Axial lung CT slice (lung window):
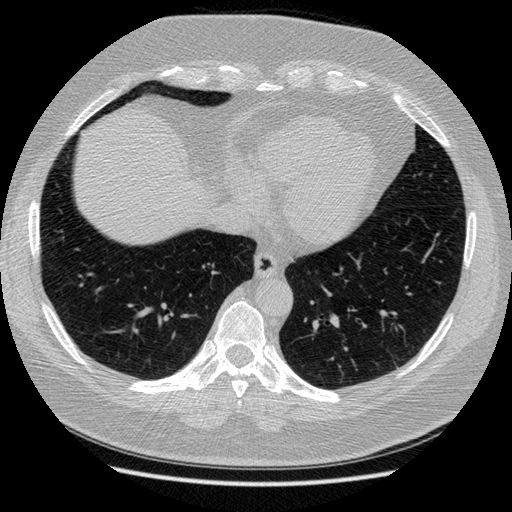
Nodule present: no